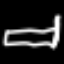
Label: bed